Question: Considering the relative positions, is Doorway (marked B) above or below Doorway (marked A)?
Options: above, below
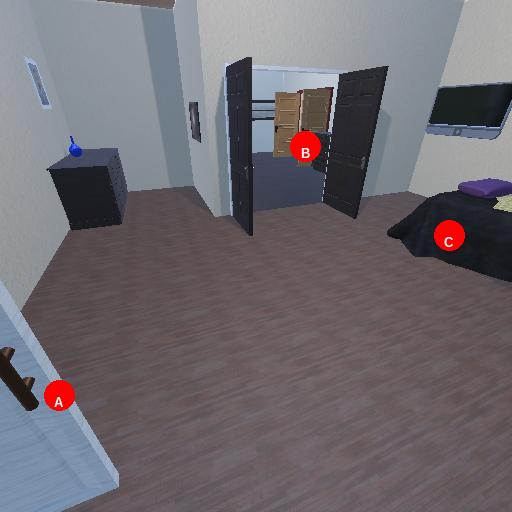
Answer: above